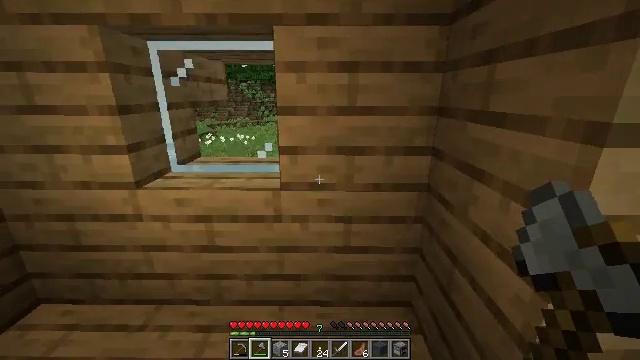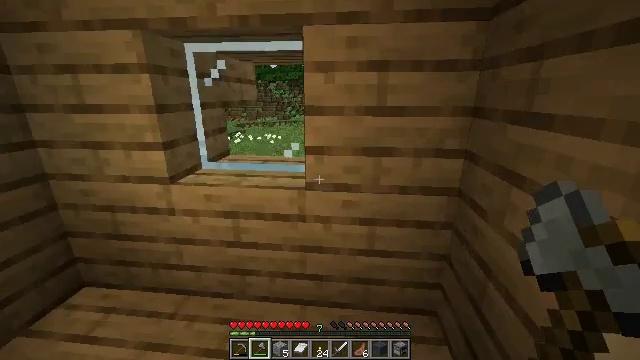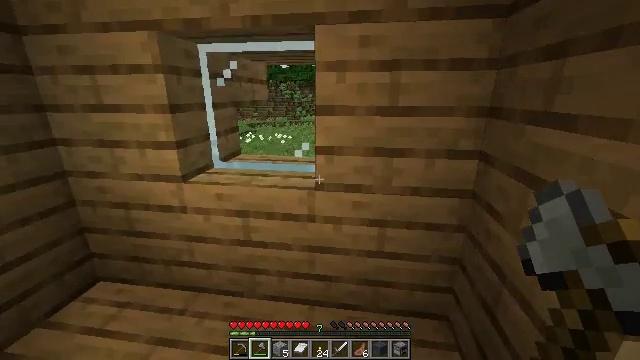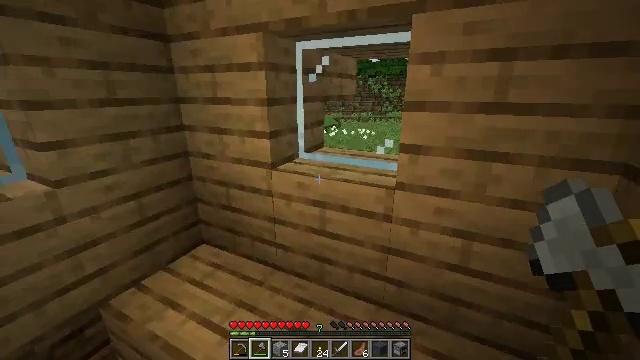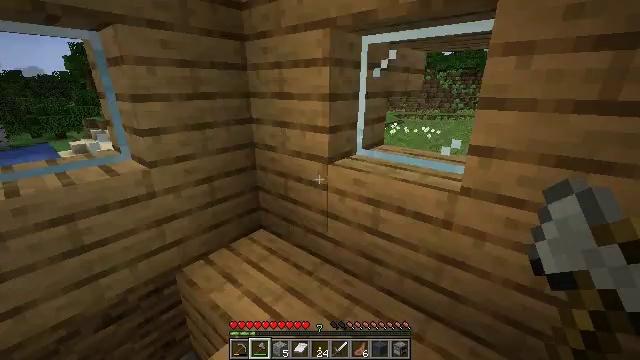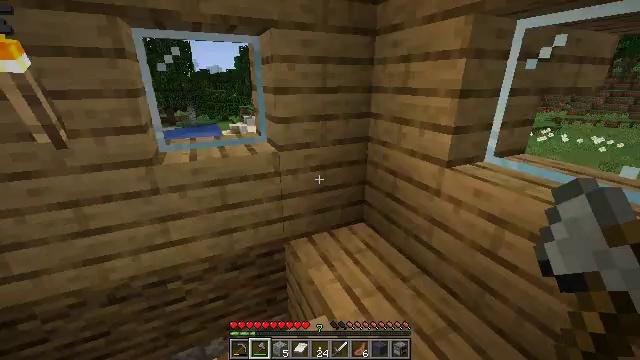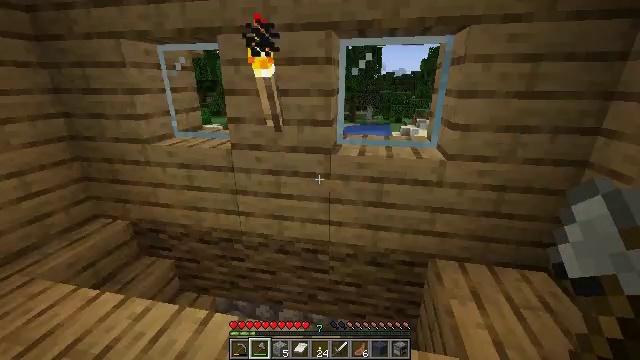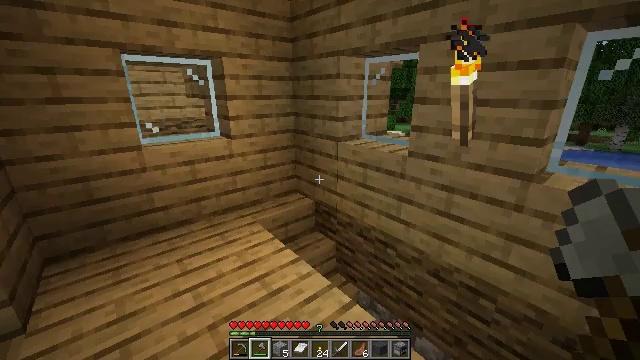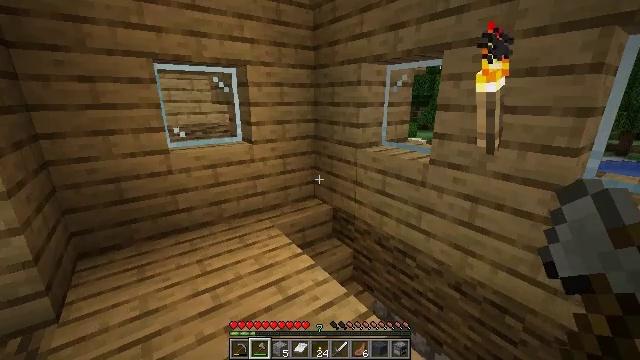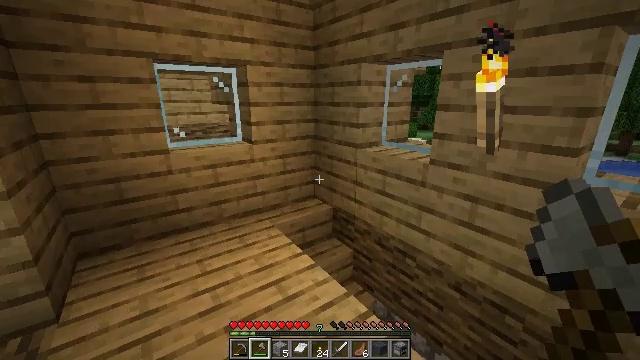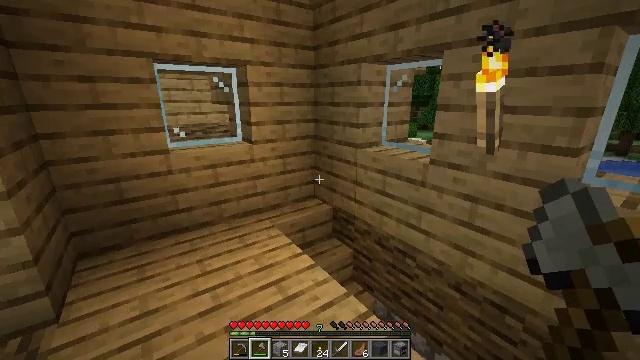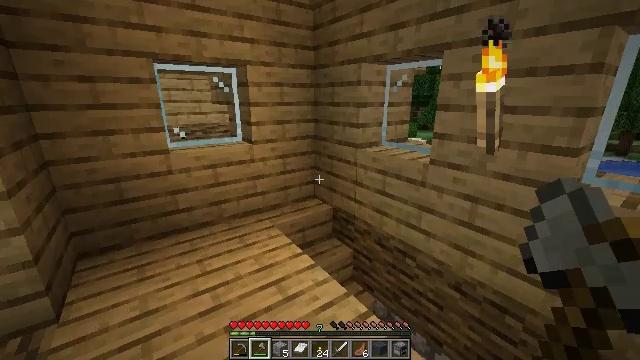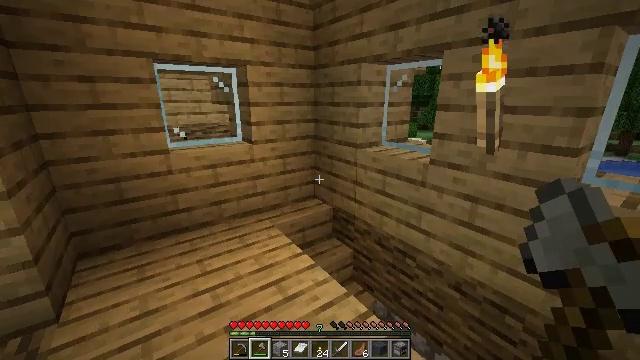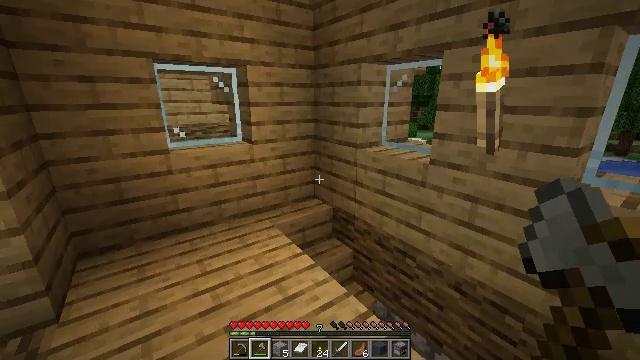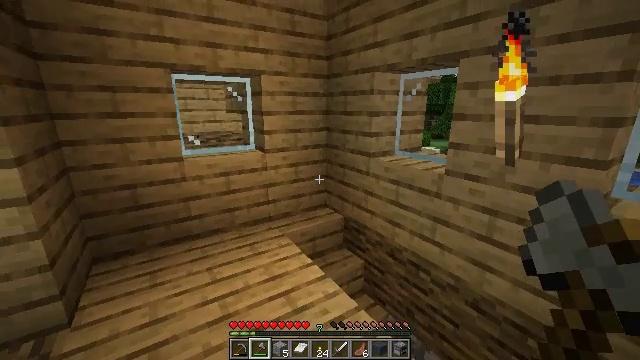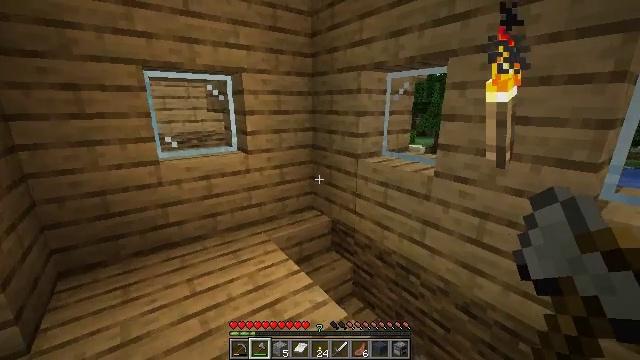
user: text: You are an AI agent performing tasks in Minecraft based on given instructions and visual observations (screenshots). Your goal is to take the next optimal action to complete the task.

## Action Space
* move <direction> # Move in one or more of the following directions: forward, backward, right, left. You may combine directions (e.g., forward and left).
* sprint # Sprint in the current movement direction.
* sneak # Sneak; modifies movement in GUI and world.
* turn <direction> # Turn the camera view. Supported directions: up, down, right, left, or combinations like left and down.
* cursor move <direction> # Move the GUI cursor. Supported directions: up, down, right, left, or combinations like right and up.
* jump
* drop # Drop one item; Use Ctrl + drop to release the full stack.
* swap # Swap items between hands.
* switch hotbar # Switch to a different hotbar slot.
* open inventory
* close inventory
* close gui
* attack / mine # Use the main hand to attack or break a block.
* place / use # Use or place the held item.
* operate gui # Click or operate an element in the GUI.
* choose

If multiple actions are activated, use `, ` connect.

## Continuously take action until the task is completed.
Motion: motion action
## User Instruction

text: Collect clay by holding down the left mouse button.
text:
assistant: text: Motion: turn left
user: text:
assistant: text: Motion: turn left
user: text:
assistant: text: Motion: turn left and down
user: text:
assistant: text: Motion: turn left
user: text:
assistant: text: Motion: turn left and down
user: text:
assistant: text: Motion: turn left
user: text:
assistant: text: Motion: turn left and up
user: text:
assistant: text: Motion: turn left and up
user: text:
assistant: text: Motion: no_op
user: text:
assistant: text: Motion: no_op
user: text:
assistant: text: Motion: no_op
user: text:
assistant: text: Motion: no_op
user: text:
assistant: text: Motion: no_op
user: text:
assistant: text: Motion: move forward, turn left and up
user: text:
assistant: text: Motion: move forward, turn right
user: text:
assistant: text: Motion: move forward
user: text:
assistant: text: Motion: move forward, turn down
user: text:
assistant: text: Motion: move forward, turn right and down
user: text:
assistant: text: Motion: move forward, turn right and down
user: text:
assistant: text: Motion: move forward, turn right and down
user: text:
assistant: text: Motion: move forward, turn right and down
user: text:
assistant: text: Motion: move forward, turn right
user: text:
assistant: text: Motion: move forward
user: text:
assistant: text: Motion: move forward
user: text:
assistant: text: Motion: move forward
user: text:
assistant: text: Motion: move forward
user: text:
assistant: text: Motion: move forward, turn right
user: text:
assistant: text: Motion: move forward, turn right and down
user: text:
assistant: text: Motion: move forward, turn right
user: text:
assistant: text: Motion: move forward, turn right